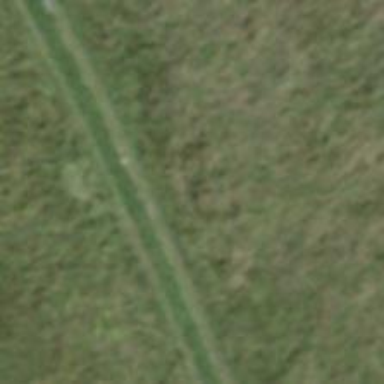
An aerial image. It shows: Unpaved track road.